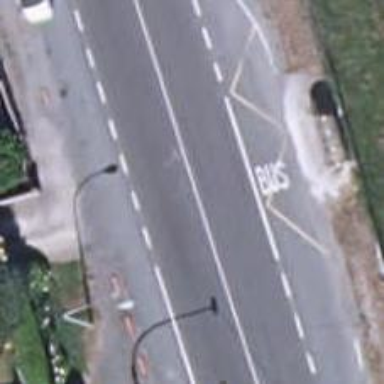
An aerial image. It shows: Zebra crossing on the road.